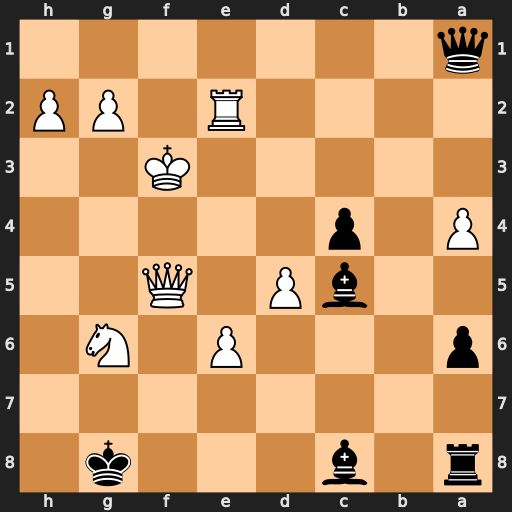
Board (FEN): r1b3k1/8/p3P1N1/2bP1Q2/P1p5/5K2/4R1PP/q7
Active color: b
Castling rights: -
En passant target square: -
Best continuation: Qf1+ Kg4 Qxe2+